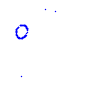
Particle: proton